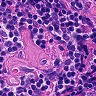
Metastatic tissue present: no